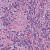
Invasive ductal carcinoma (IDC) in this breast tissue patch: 1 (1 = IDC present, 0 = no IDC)